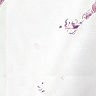
Metastatic tissue present: no